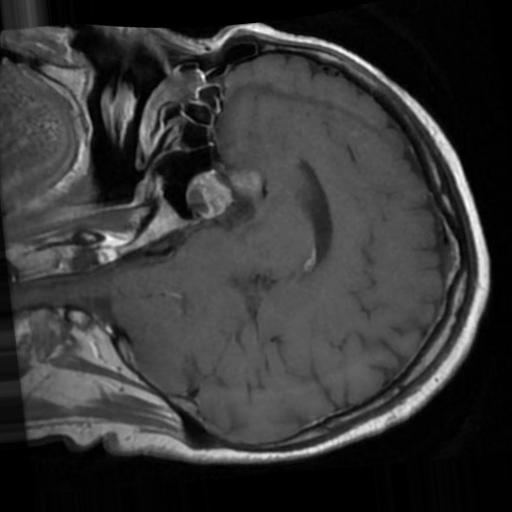
Label: brain_tumor